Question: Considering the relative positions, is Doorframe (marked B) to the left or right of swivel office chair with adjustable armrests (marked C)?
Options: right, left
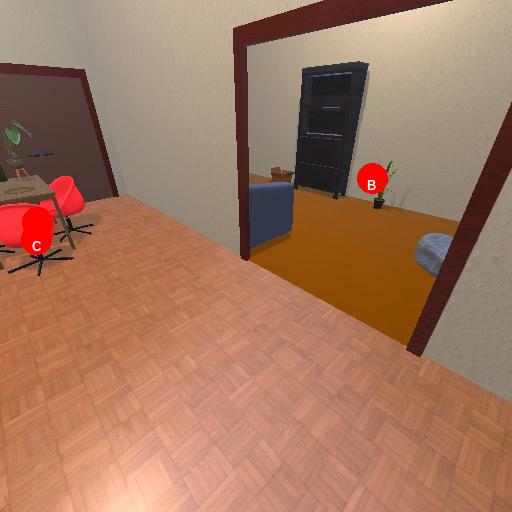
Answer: right